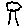
Label: tree